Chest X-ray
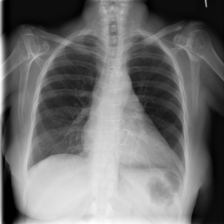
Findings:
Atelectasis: negative
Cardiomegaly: negative
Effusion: negative
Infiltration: negative
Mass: negative
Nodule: negative
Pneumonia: negative
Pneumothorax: negative
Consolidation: negative
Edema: negative
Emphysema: negative
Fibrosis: negative
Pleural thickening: negative
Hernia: negative